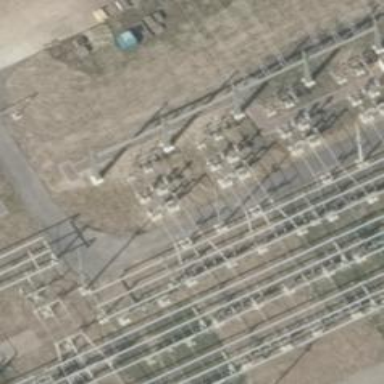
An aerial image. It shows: Three cables of power line.